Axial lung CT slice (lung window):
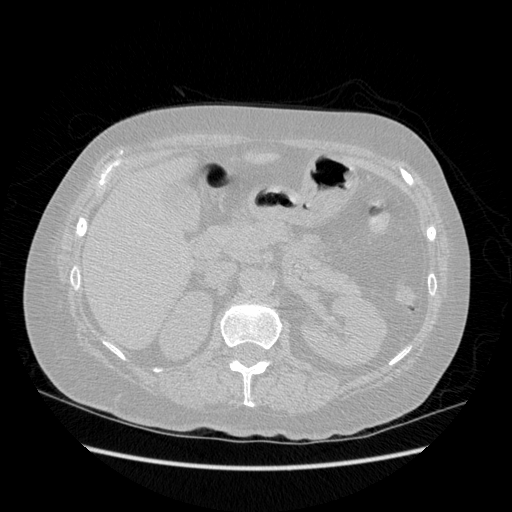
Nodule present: no